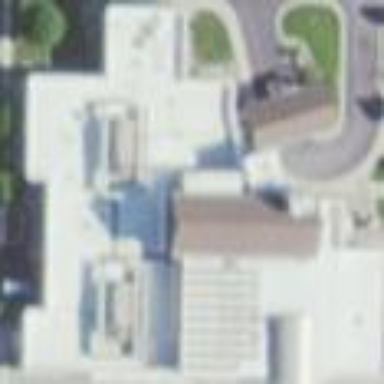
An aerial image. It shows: Hospital building.